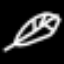
Label: leaf